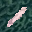
Label: 1